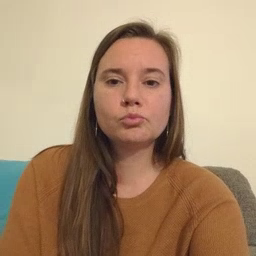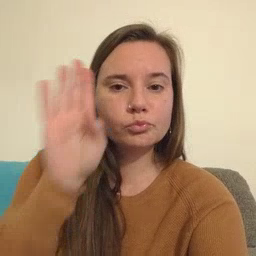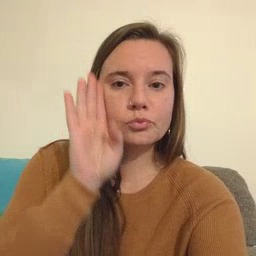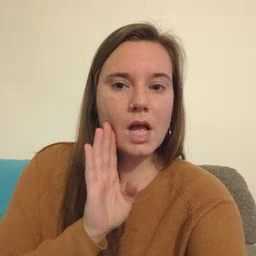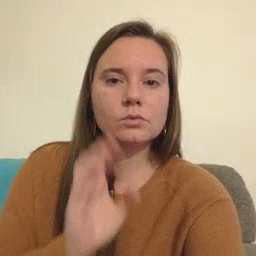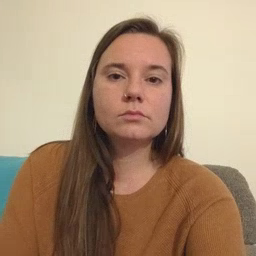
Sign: brown